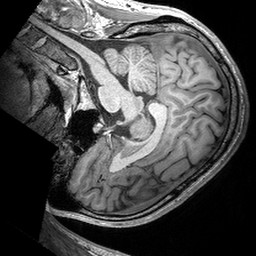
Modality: T1w
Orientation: sagittal
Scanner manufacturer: siemens
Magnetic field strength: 3 T
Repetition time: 2.53 s
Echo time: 0.00288 s